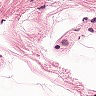
Metastatic tissue present: no